Question: I want to create a dropdown when you click on an icon where you can search through data. I will clarify this with an image:

You can type your quiz name on the .... rule.
Then in the second part of the dropdwon you will see the quizzes from the database depending on the search terms.
In the third part of the dropdown I want to show the last 5 surveys (this has to be static, not chaning when the search terms change).
In the fourth part of the dropdown I also want to show static values.
Is this possible to do with <URL> ?
Or can someone help me start with this? I don't really have a clue on how to begin with this. I know how you can show data according to the search terms. But it's the third and fourth part of the dropdown that I don't really know how to show also under it ...
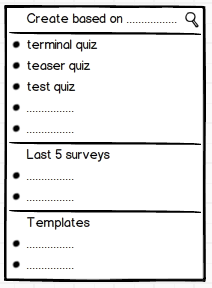
Answer: you can use any dropdown api but if you want to autocomplete with static value you should use html5 form element "'<datalist >'"
here is example
'''
<form action="demo_form.asp" method="get">
<input list="browsers" name="browser">
<datalist id="browsers">
<option value="Internet Explorer">
<option value="Firefox">
<option value="Chrome">
<option value="Opera">
<option value="Safari">
</datalist>
<input type="submit">
</form>
'''